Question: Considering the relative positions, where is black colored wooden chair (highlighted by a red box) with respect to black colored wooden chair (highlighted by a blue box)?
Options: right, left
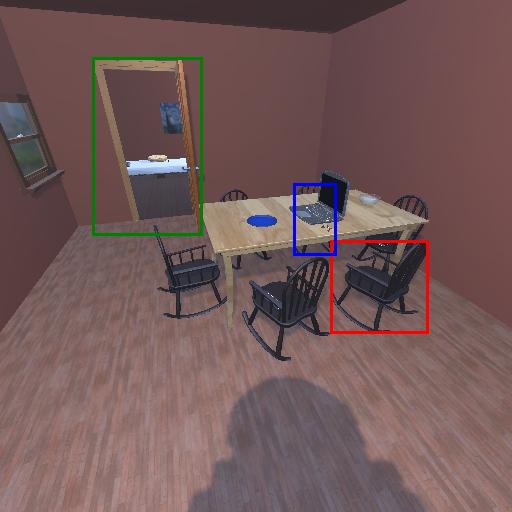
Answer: right